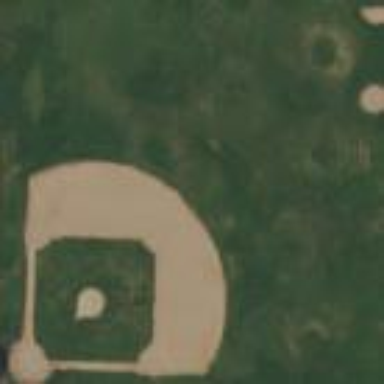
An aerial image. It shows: Baseball pitch for leisure and sports activities.